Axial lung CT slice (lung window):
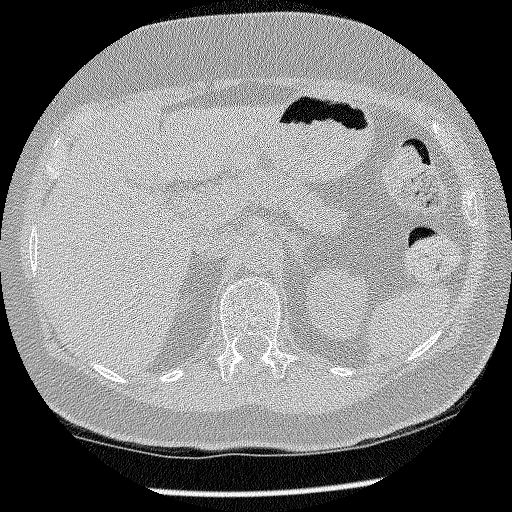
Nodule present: no